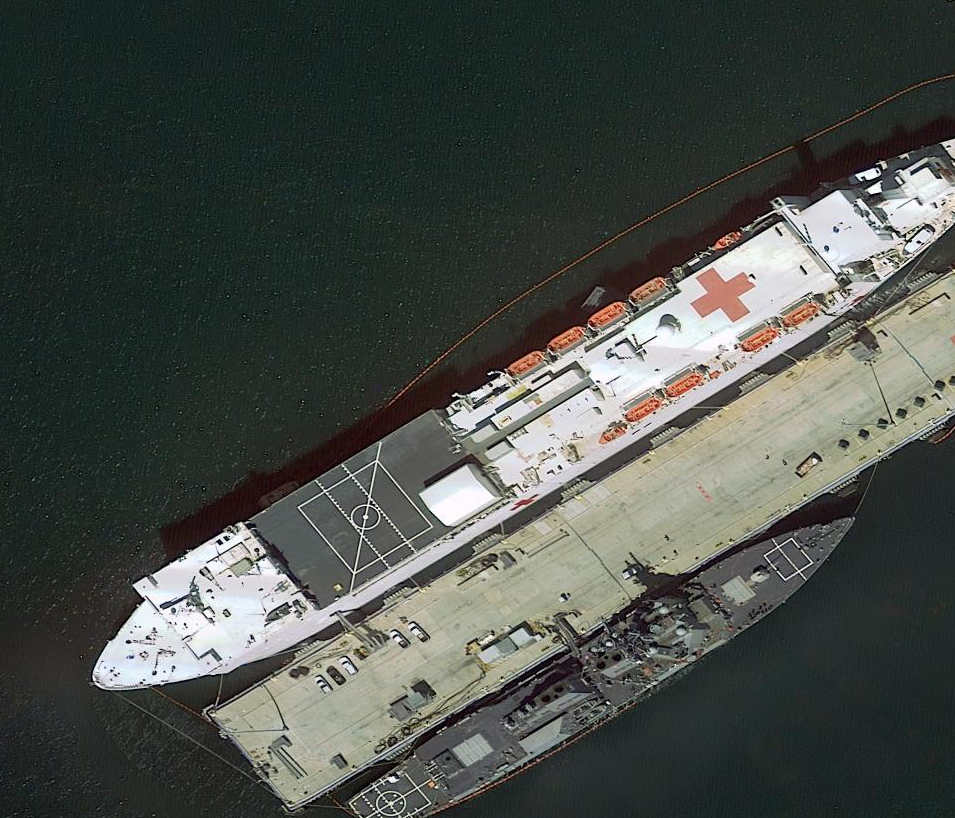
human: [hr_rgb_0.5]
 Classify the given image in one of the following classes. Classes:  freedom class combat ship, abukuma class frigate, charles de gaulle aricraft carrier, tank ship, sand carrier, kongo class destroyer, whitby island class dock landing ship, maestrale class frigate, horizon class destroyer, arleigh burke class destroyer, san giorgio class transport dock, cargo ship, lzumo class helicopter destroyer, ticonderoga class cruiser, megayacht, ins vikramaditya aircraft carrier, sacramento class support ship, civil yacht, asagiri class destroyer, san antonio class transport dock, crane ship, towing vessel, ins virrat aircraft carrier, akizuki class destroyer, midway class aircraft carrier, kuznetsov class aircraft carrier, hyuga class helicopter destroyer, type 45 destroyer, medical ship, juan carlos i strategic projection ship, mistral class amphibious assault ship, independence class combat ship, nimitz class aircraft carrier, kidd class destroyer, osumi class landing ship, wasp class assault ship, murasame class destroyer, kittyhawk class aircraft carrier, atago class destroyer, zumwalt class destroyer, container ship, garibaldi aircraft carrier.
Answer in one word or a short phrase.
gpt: Medical ship